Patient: sex M, age 49
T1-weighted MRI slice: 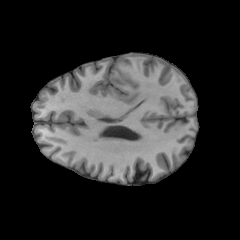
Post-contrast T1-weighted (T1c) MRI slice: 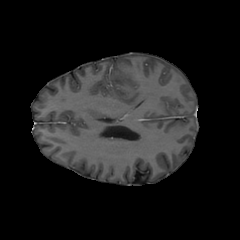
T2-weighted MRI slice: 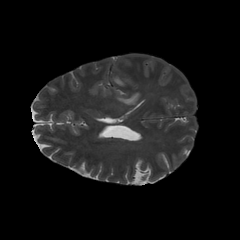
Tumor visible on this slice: yes
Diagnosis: Glioblastoma, IDH-wildtype
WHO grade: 4